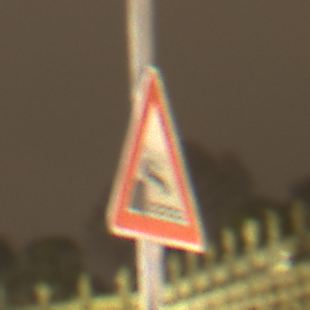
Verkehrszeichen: Ufer
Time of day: Night
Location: Outdoor (Urban)
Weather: Overcast
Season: NotSpecified
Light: Artificial